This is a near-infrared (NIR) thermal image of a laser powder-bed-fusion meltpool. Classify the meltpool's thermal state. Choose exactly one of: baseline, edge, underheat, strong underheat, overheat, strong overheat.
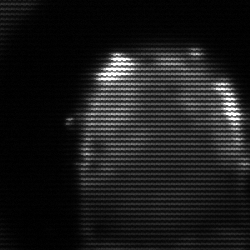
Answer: baseline